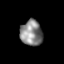
Tissue: skin
Cell type: Others
Senescence score: 0.7123
Nuclear area (px): 550
Mean DAPI intensity: 136.16